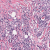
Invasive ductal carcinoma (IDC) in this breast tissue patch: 1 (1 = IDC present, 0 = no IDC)